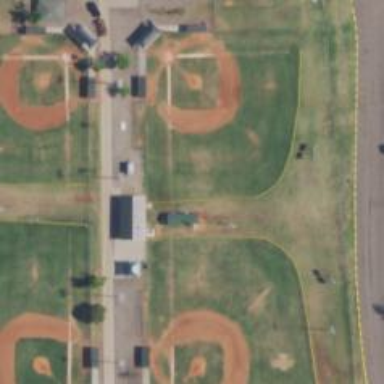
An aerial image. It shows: Baseball pitch for leisure land activities.